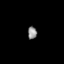
Tissue: lung
Cell type: Others
Senescence score: 0.1416
Nuclear area (px): 111
Mean DAPI intensity: 142.892